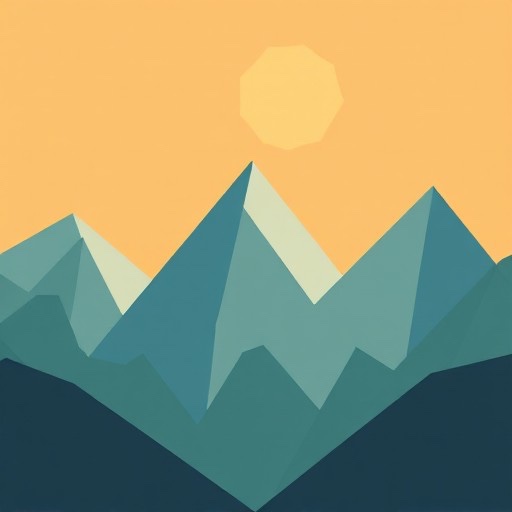
Category: Summer